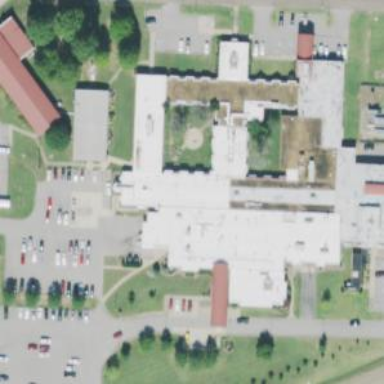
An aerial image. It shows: Hospital building.